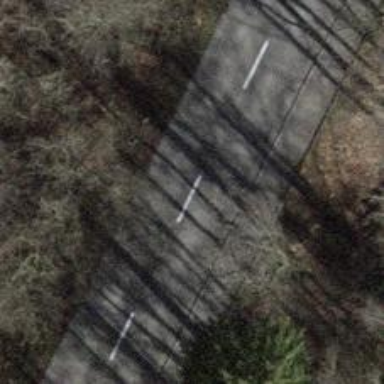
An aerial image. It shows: Tertiary road with asphalt surface.